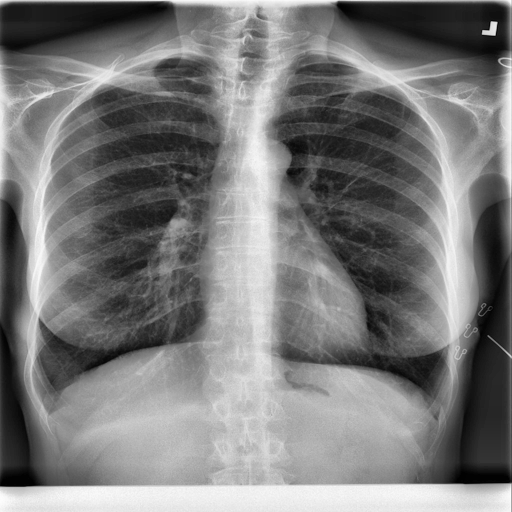
Finding: NORMAL